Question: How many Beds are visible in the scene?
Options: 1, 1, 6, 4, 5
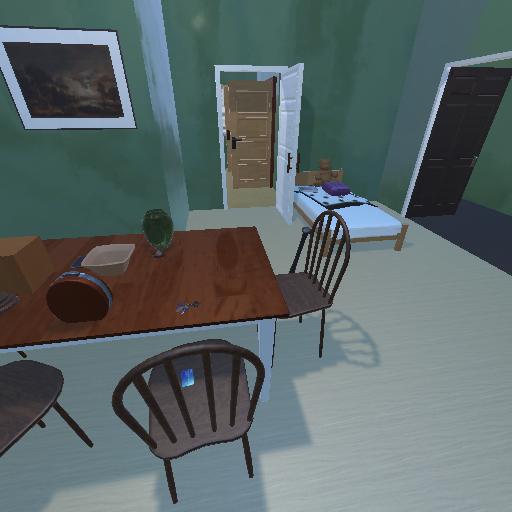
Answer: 1